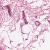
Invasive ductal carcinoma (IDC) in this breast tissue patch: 0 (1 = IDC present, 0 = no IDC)